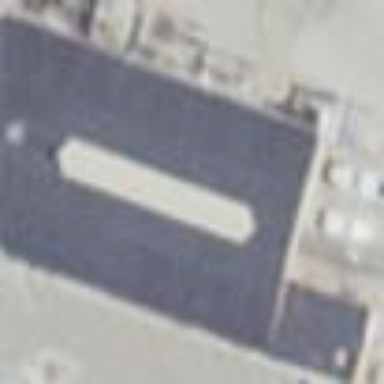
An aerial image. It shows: Commercial building.